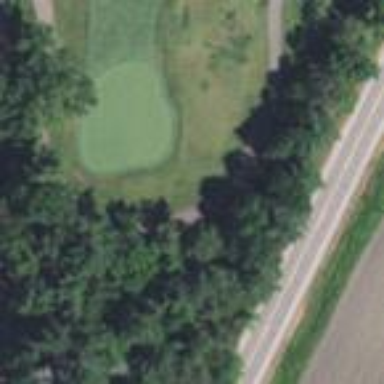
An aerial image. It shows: Rough grassy area used for golf.